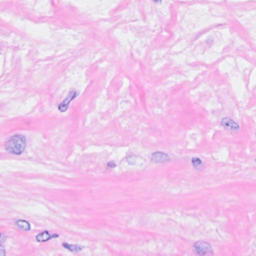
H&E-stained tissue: Breast